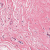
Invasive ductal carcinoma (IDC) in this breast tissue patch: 0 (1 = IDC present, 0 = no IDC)